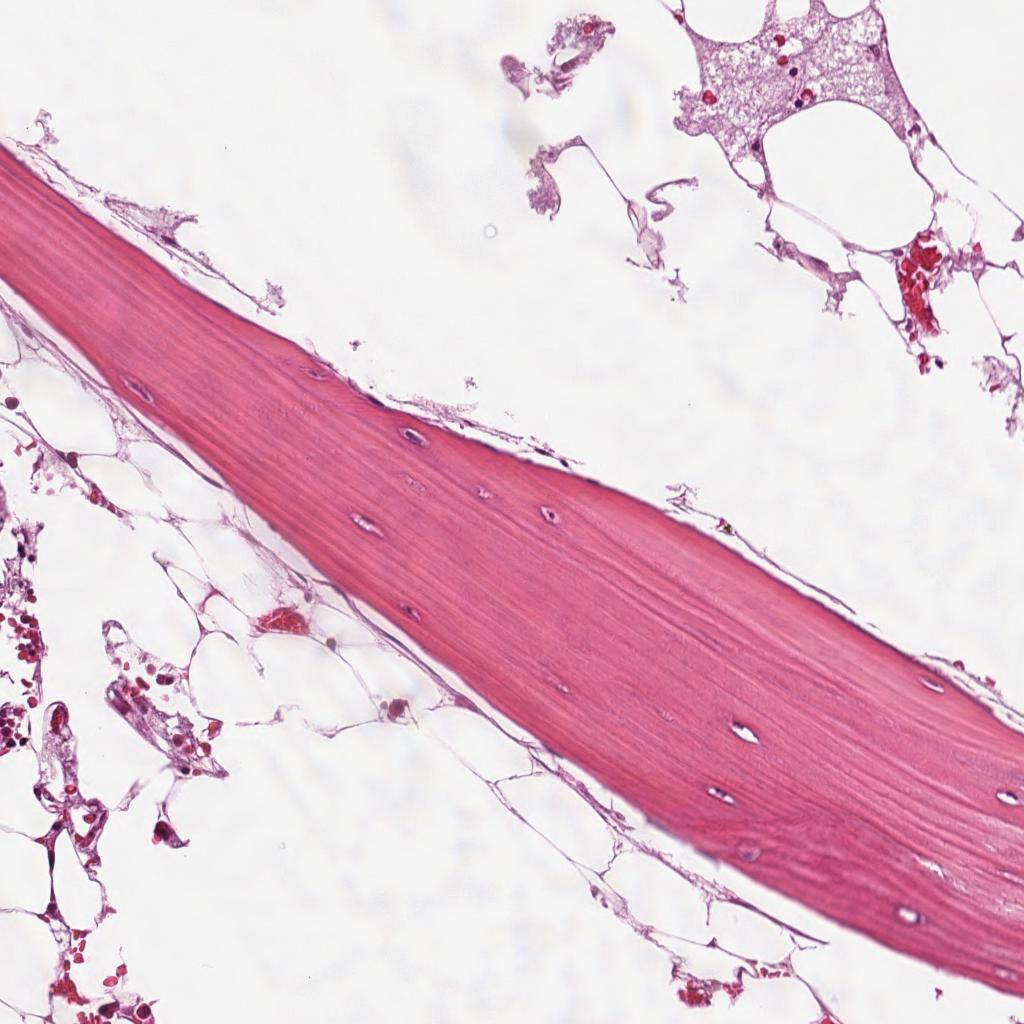
Label: Non-Tumor